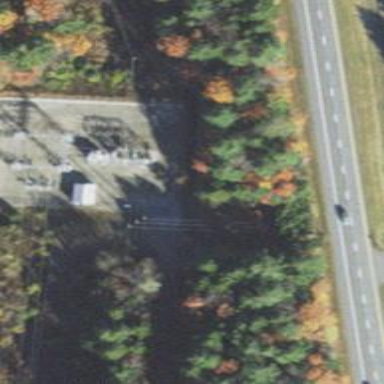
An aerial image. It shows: Distribution-level power substation.